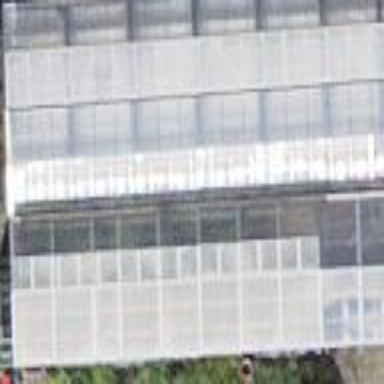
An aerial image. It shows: Greenhouse.